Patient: sex F, age 51
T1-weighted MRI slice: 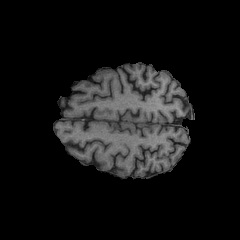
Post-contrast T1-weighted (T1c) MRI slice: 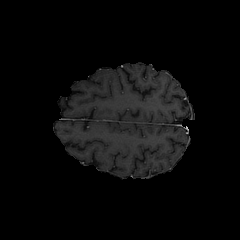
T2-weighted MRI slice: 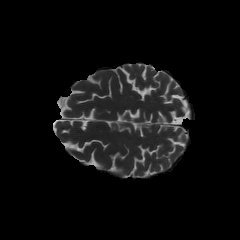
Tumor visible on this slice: no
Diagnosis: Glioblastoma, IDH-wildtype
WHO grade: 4